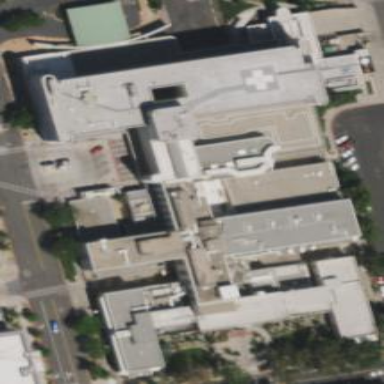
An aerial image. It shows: Hospital building with helipad.